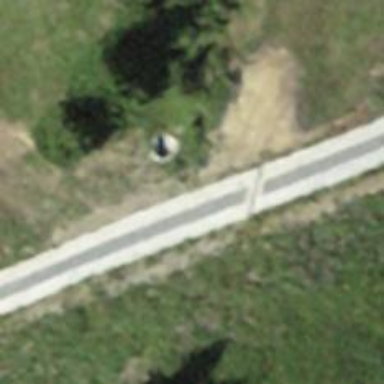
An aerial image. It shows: Unpaved track with grade2 track type.